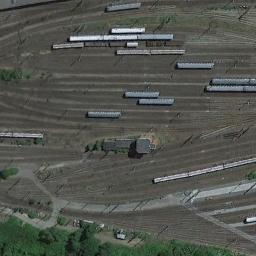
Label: railway